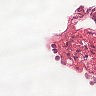
Metastatic tissue present: no